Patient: sex F, age 56
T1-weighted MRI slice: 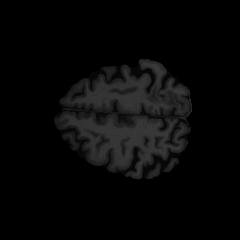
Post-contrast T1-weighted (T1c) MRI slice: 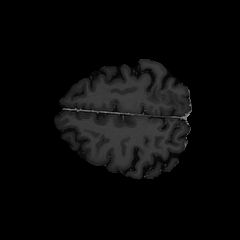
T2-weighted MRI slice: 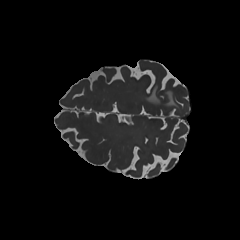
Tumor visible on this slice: yes
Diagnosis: Glioblastoma, IDH-wildtype
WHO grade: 4